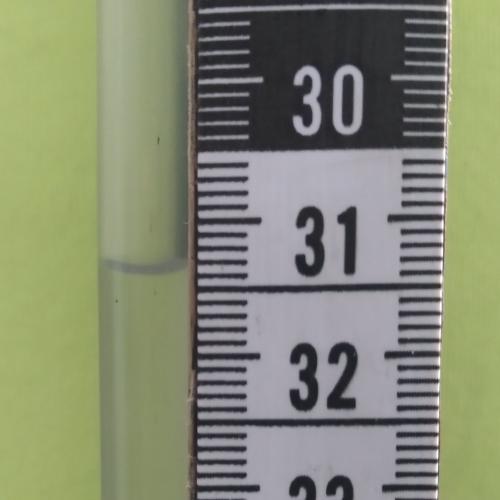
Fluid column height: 31.3 cm